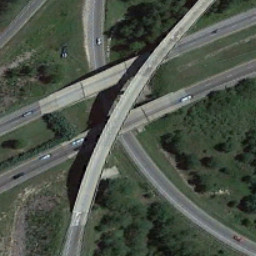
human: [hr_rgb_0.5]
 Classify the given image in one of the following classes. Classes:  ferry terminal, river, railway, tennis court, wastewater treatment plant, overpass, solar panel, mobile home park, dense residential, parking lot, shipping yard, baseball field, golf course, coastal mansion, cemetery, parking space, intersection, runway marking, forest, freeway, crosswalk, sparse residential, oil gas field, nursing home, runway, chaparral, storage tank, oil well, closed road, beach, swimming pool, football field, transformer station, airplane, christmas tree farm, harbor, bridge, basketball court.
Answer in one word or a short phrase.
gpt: overpass